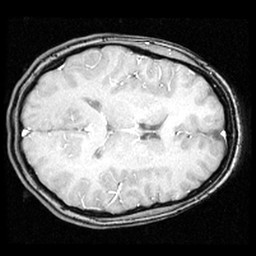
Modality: inplaneT1
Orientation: axial
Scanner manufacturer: ge
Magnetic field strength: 3 T
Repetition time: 0.2 s
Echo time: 0.0036 s